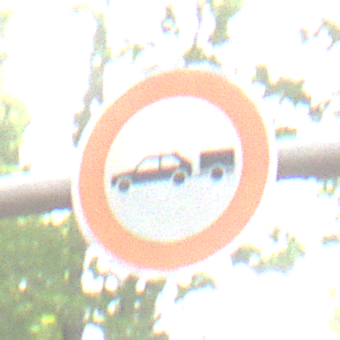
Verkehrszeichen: VerbotPersonenkraftwagenMitAnhaenger
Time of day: MorningAfternoon
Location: Outdoor (Urban)
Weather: Overcast
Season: NotSpecified
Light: Natural